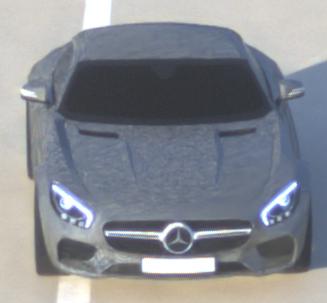
Make: Mercedes-Benz
Model: AMG GT Coupé
Detailed model: AMG GT (190) Coupé
Model produced from: 2014/10
Model produced until: 2017/01
Doors: 2
Color: gray
Road condition: dry road
Daytime: sunrise or sunset
Contrast: low contrast